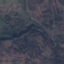
Land use / land cover: HerbaceousVegetation